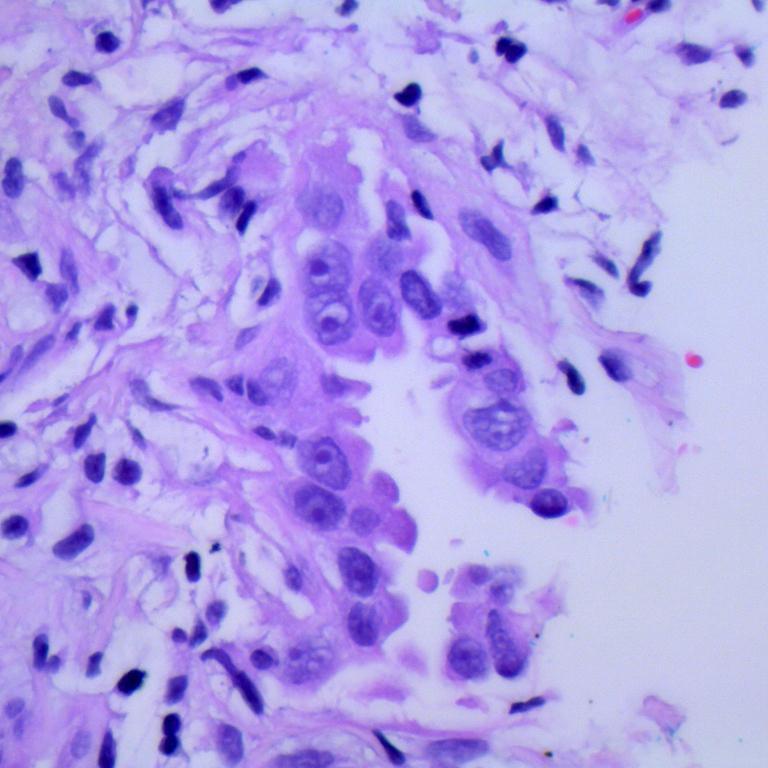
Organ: lung
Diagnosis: adenocarcinomas